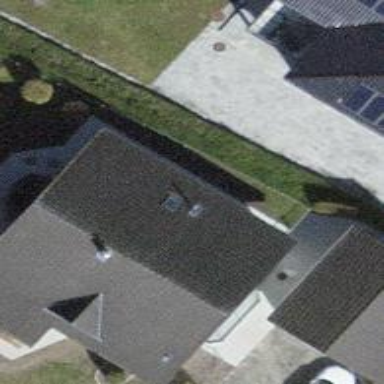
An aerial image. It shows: Simple house.